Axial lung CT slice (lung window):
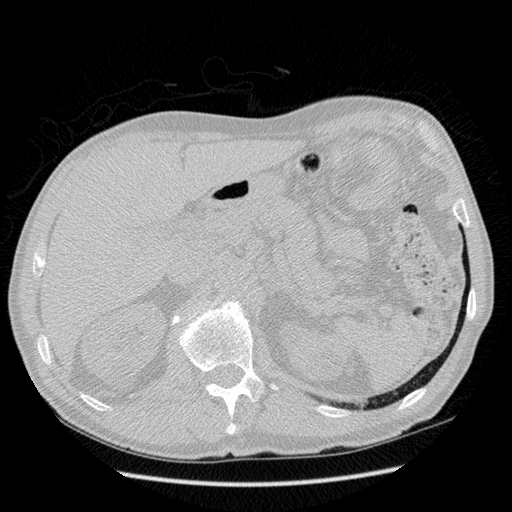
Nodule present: no